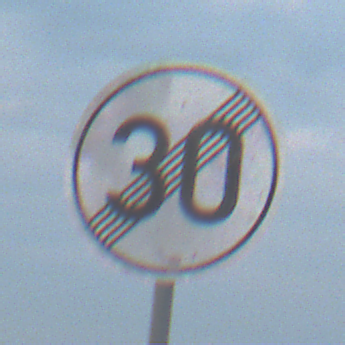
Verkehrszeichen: EndeGeschwindigkeit30
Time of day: SunriseSunset
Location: Outdoor (Nature)
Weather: PartlyCloudy
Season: NotSpecified
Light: Natural